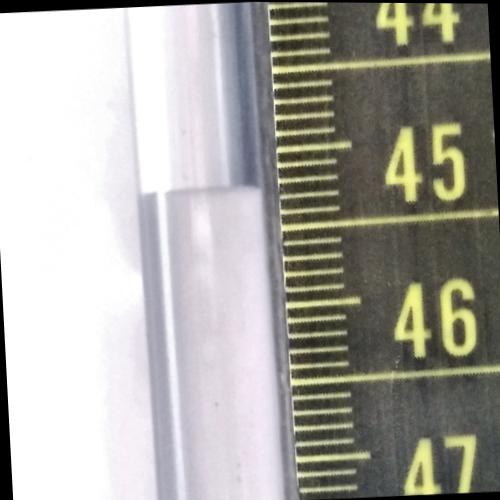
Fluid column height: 45.2 cm